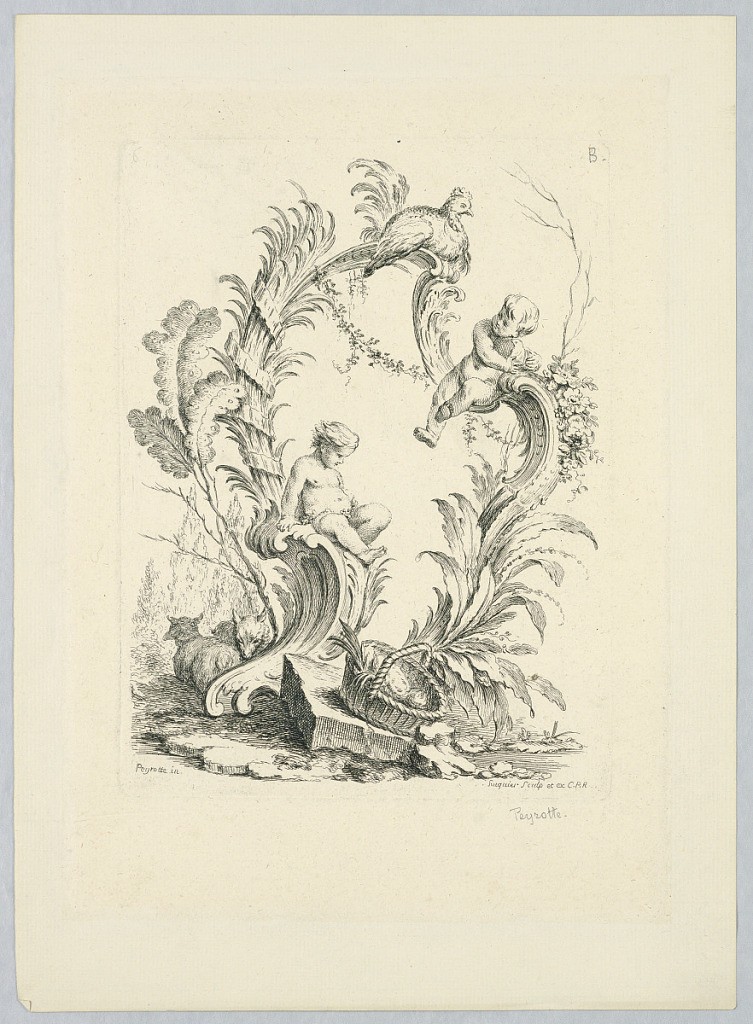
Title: Scrollwork and Vegetal Cartouche in Landscape, Plate B
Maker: Alexis Peyrotte, French, 1699–1769
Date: ca. 1740
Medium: Engraving on paper
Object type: Print
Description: Scrollwork and Vegetal Cartouche in Landscape, Plate B